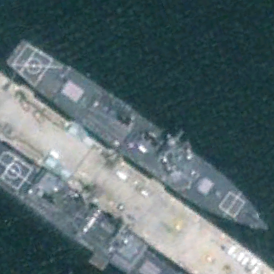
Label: destroyer